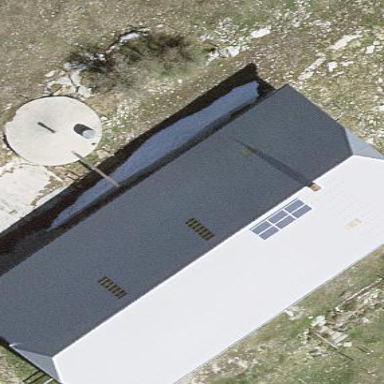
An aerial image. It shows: Farm building.